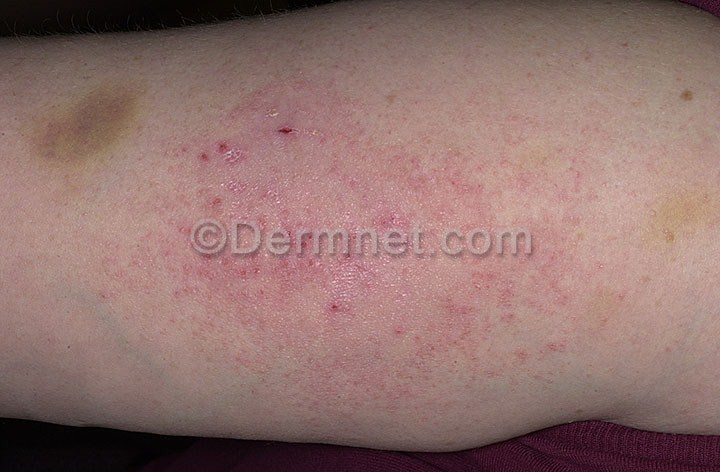
Disease: Atopic Dermatitis Photos